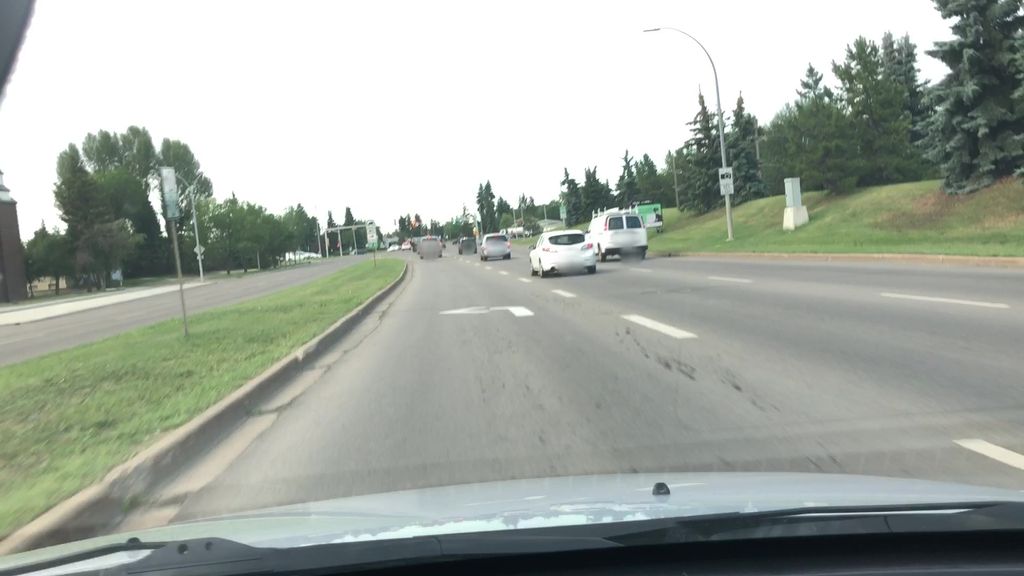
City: edmonton